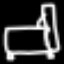
Label: bed